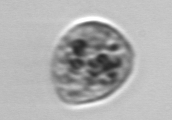
Label: Amoeba